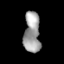
Tissue: lung
Cell type: Epithelial cells
Senescence score: 0.142
Nuclear area (px): 646
Mean DAPI intensity: 159.841